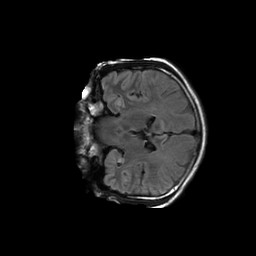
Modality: FLAIR
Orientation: coronal
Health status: ill
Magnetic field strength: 3 T